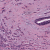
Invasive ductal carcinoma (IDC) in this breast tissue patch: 1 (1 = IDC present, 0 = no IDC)